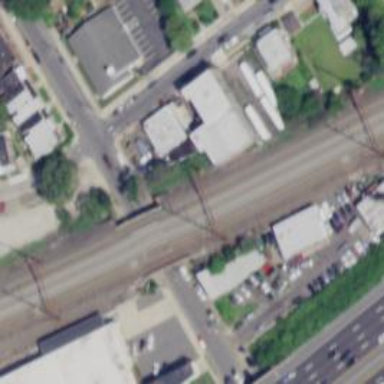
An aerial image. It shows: Bridge over electrified railway with contact lines.